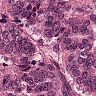
Metastatic tissue present: yes